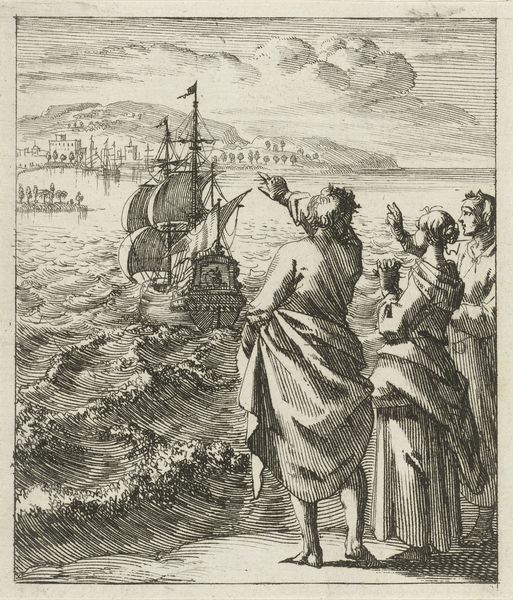
Titel: Drie figuren zwaaien een zeilschip uit
Künstler: Jan Luyken
Standort: Amsterdam
Institution: Rijksmuseum
Schlagwörter: mann, frau, wellen, segelschiff, bucht, druck, winken